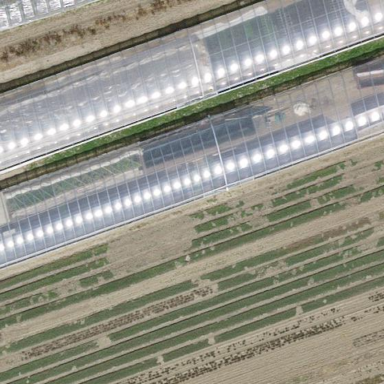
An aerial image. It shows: Greenhouse.